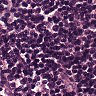
Metastatic tissue present: no